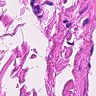
Metastatic tissue present: no